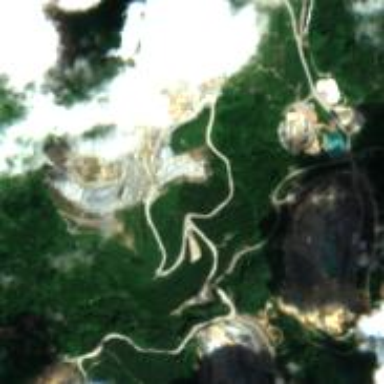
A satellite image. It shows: Quarry area.